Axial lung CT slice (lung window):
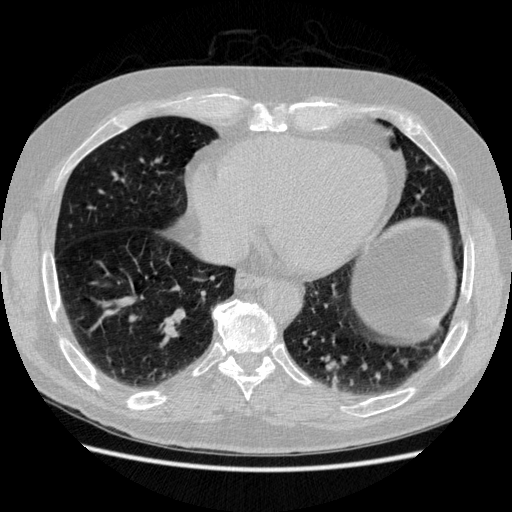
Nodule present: no